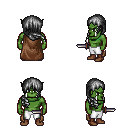
a pixel art fantasy rpg character, male body template, orc, green skin, brown cape, white pants, gray right-swept hairstyle, brown shoes, dagger, four views (front, back, left, right), 2x2 character sprite sheet, small pixel art, hard edges, no anti-aliasing